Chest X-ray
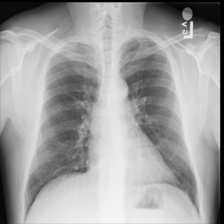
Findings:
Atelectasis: negative
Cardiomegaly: negative
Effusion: negative
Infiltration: negative
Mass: negative
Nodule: negative
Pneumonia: negative
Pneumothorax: negative
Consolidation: negative
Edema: negative
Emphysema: negative
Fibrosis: negative
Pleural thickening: negative
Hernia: negative